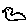
Label: bird